Aerial crown-view tile of a tropical tree (Barro Colorado Island, Panama), acquired 20240716:
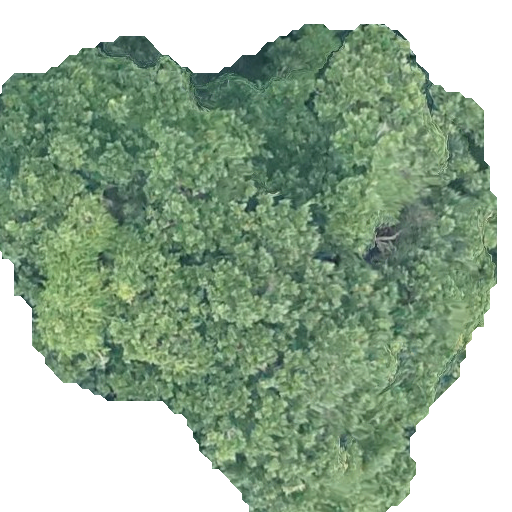
Species: Anacardium excelsum
GBIF accepted scientific name: Anacardium excelsum
Crown area: 295.328 m²